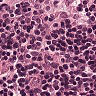
Metastatic tissue present: no